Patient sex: M
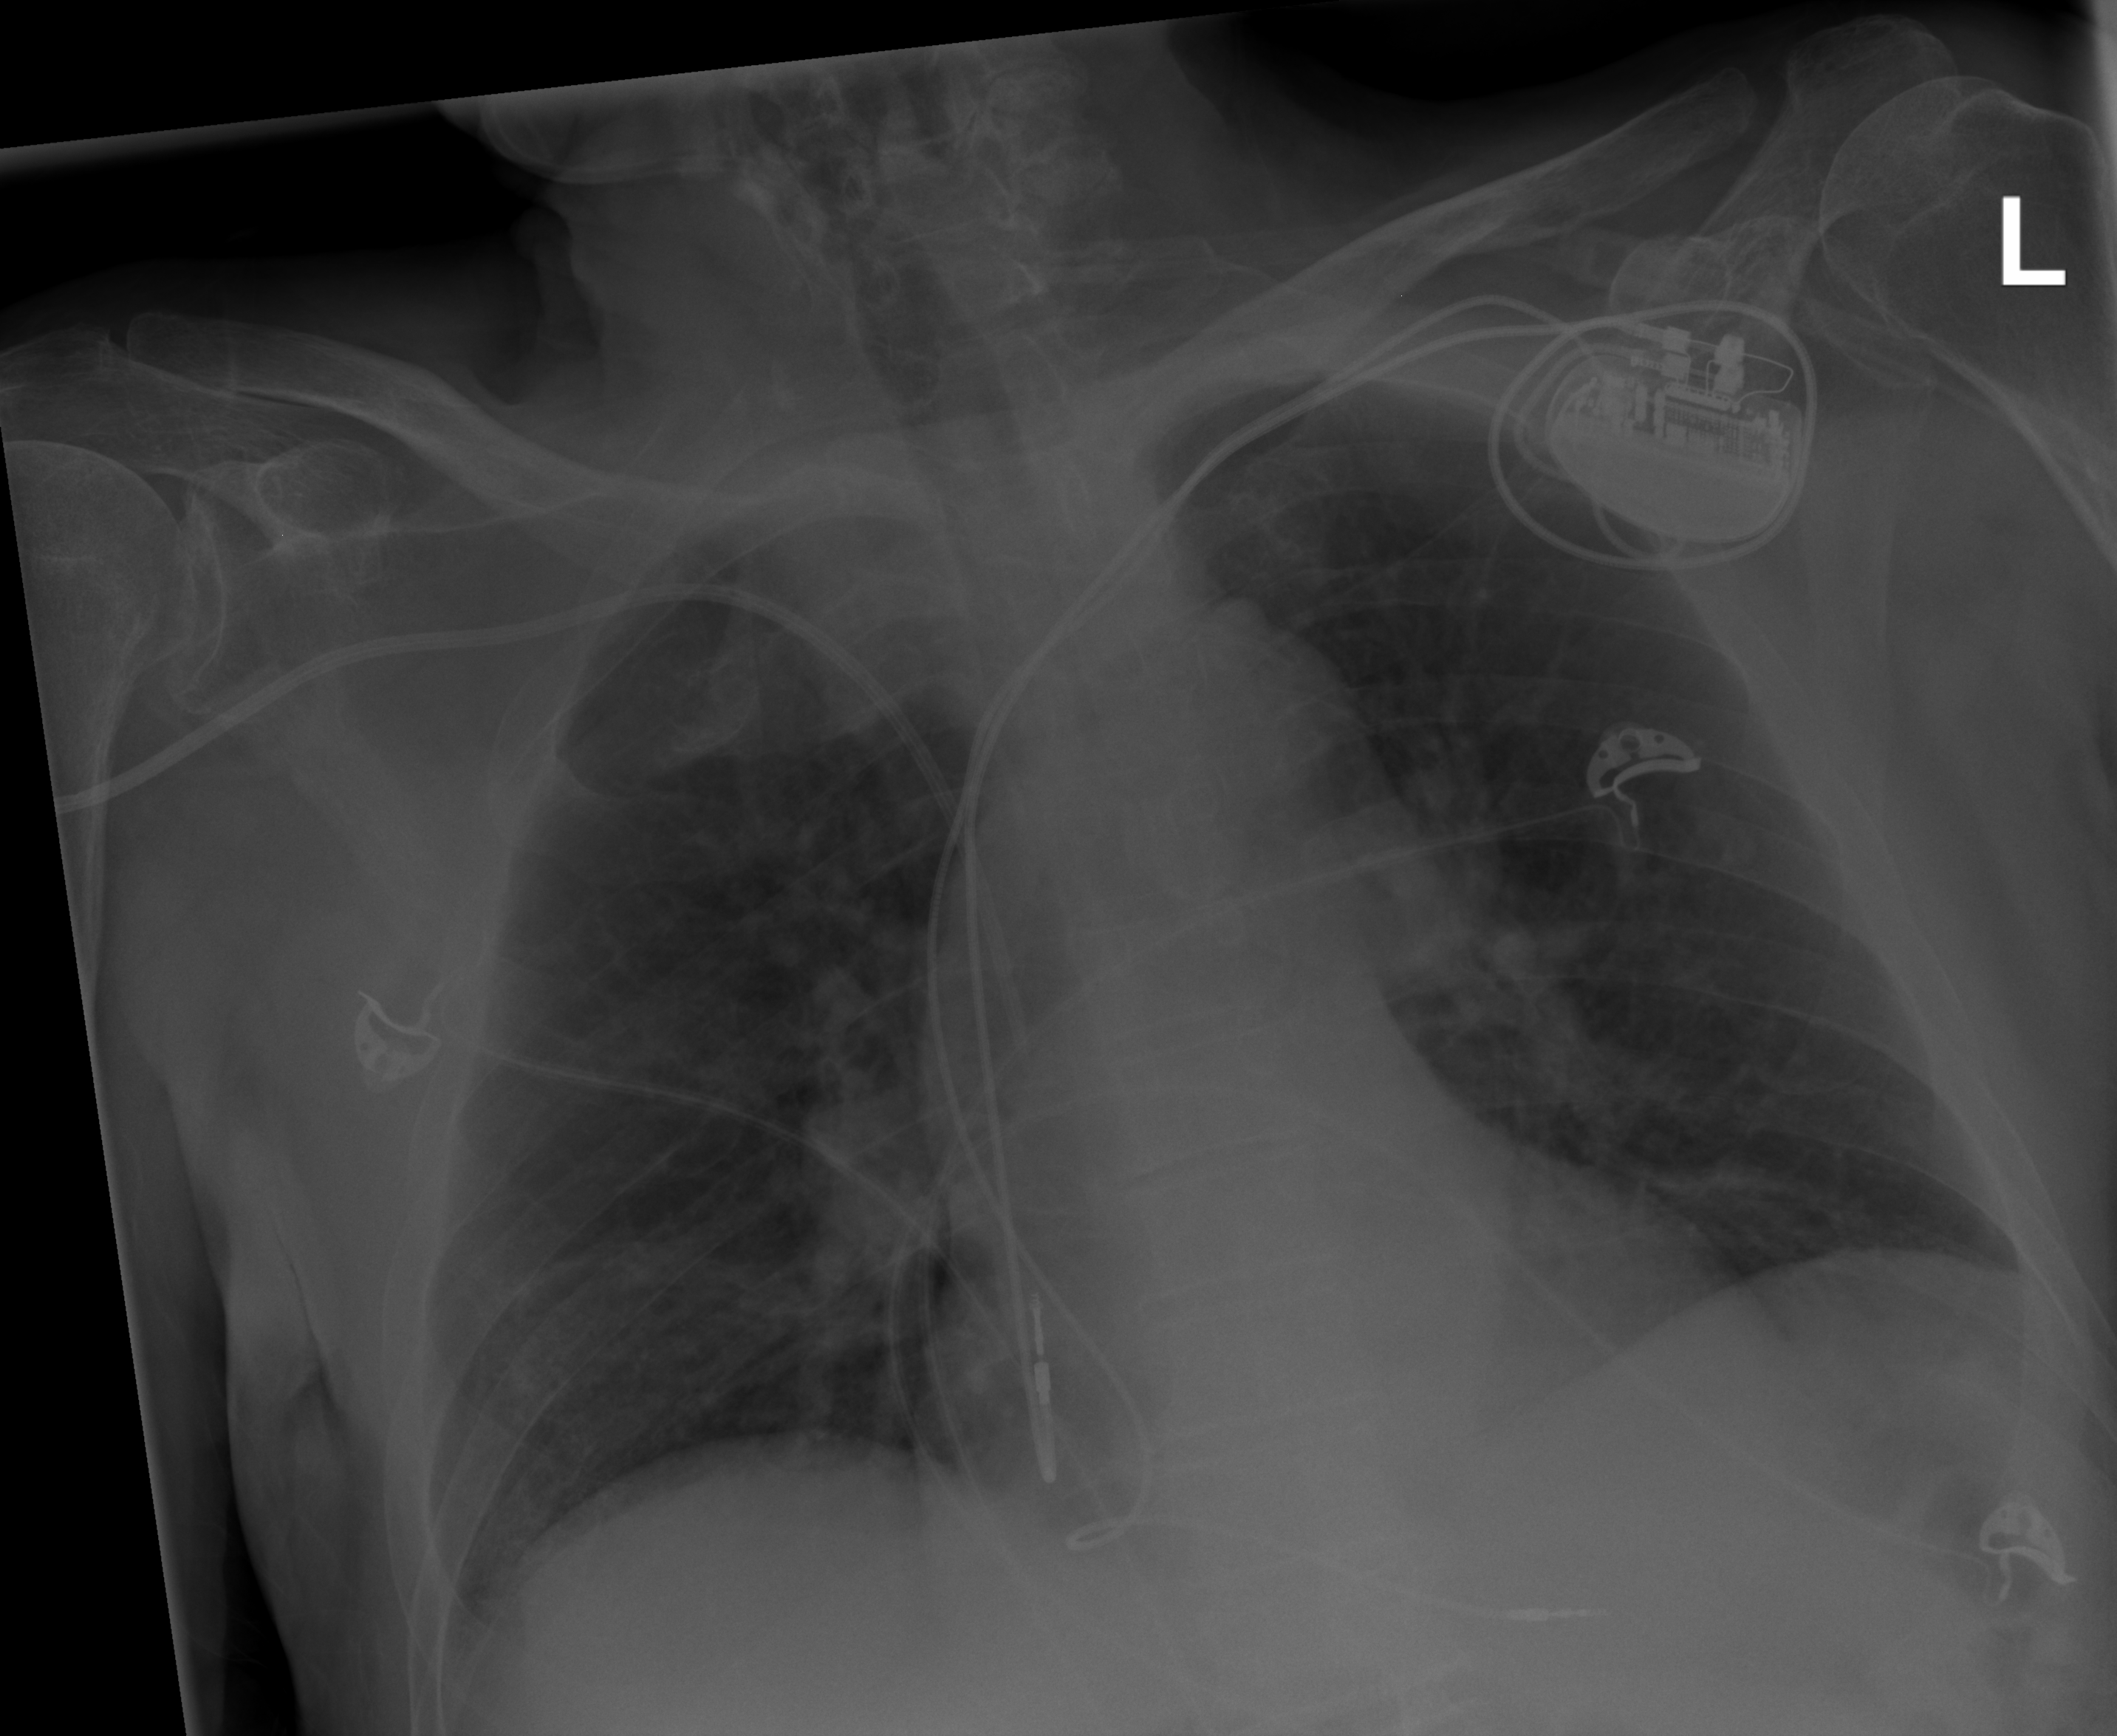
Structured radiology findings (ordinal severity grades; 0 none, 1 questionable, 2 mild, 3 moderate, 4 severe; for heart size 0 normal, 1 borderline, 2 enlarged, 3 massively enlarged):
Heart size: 2
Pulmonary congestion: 1
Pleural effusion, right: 2
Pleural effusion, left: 0
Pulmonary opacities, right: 2
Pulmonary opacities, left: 0
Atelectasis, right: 2
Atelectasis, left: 2